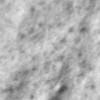
Label: no_change